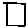
Label: square